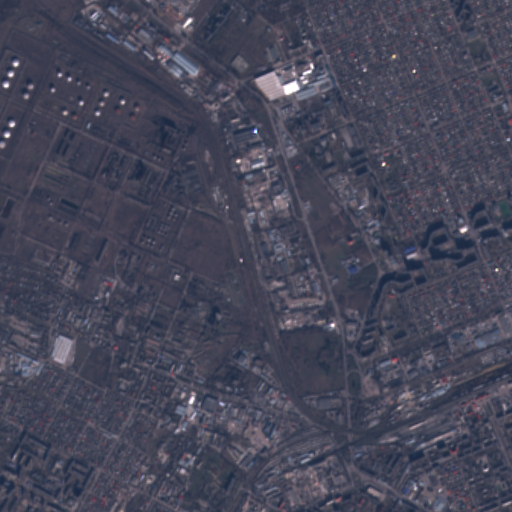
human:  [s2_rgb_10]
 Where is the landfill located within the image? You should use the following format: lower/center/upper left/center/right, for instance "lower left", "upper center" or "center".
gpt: The landfill is located in the upper center of the image.
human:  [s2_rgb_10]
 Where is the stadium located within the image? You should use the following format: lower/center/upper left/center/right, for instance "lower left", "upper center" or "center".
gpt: The stadium is located in the center right of the image.
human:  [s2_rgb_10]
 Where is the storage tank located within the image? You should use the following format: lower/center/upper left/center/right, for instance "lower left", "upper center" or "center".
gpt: The storage tank is located in the upper left of the image.
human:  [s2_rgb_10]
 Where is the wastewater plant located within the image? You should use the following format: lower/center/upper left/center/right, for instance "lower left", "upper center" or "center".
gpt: The wastewater plant is located in the upper left of the image.
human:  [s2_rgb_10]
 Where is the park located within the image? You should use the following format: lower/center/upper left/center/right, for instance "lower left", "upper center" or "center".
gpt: There is no park in the image.